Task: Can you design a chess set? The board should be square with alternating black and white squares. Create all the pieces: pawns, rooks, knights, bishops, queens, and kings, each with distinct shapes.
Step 3613:
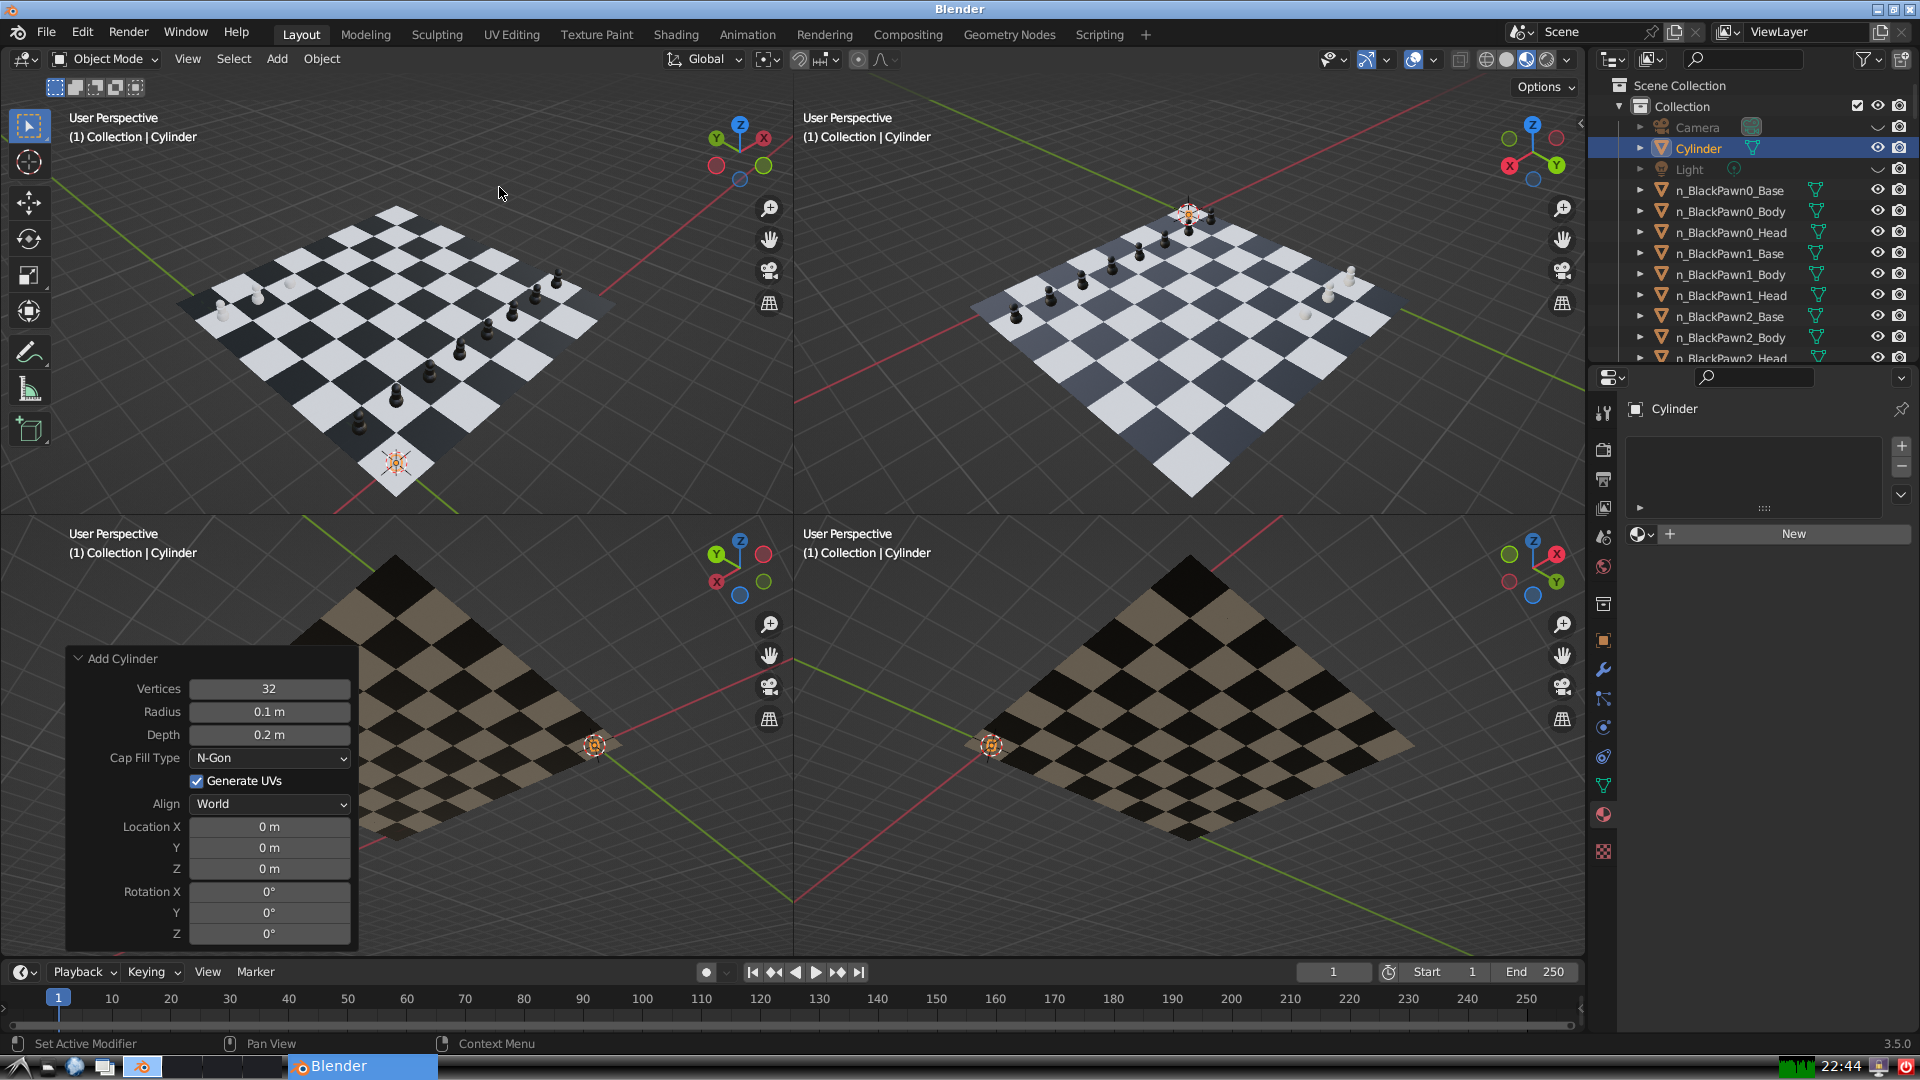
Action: {"mouse_move": [270, 708]}